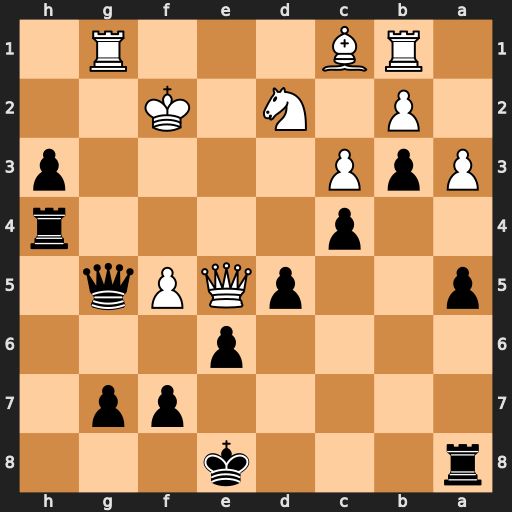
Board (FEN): r3k3/5pp1/4p3/p2pQPq1/2p4r/PpP4p/1P1N1K2/1RB3R1
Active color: b
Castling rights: q
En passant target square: -
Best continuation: Rf4+ Nf3 Rxf3+ Kxf3 Qxg1